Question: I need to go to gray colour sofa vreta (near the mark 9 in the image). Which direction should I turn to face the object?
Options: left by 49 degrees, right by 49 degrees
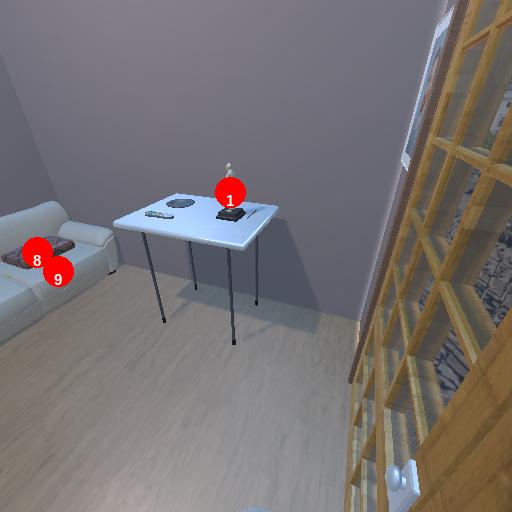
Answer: left by 49 degrees